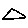
Label: triangle